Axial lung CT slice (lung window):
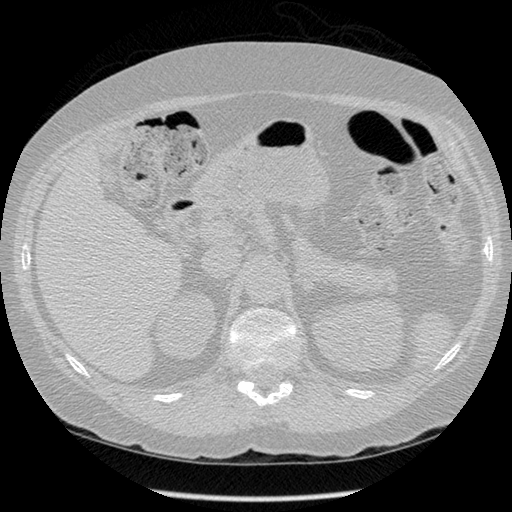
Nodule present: no